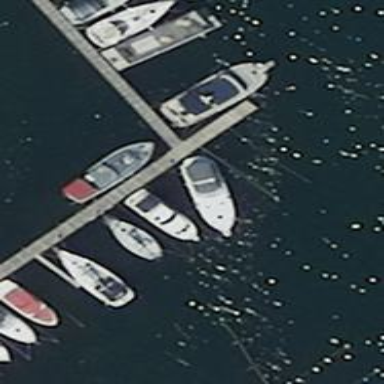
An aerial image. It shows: Man-made pier.